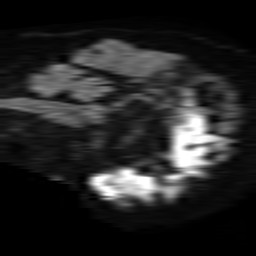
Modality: TRACE
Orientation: sagittal
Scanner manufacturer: philips
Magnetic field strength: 1.5 T
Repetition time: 4.6 s
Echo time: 0.08517 s